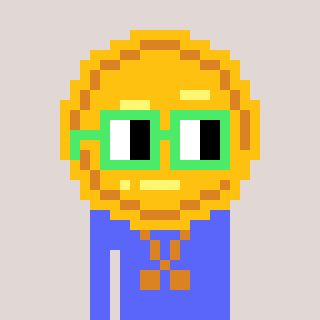
a pixel art character with square light green glasses, a medal-shaped head and a purple-colored body on a warm background